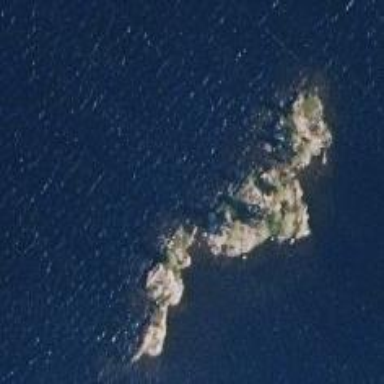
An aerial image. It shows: Islet.